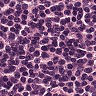
Metastatic tissue present: no